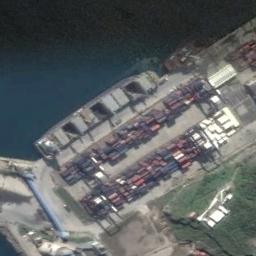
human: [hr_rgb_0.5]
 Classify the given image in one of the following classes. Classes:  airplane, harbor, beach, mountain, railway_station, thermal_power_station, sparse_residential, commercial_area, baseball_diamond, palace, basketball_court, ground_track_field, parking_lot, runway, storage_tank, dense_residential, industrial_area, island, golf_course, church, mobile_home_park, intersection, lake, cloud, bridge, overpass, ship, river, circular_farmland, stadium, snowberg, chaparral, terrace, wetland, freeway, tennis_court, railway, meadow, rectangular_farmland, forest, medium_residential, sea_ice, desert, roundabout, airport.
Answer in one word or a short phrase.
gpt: ship